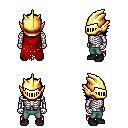
a pixel art fantasy rpg character, male body template, skeleton, red tattered cape, teal pants, blue long bangs hairstyle, gold helm, black shoes, four views (front, back, left, right), 2x2 character sprite sheet, small pixel art, hard edges, no anti-aliasing